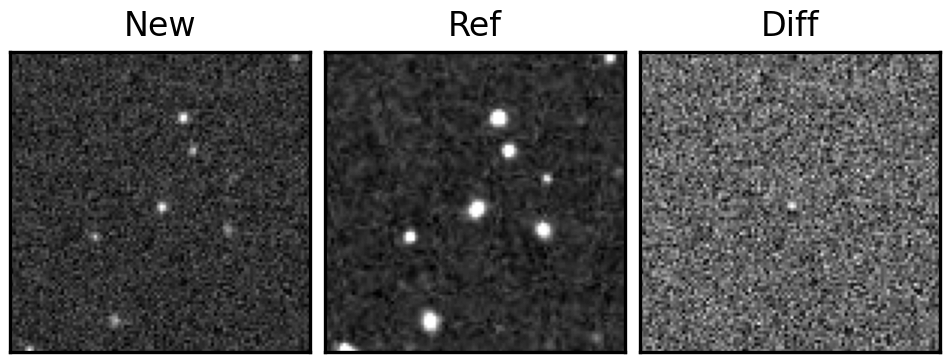
Label: real